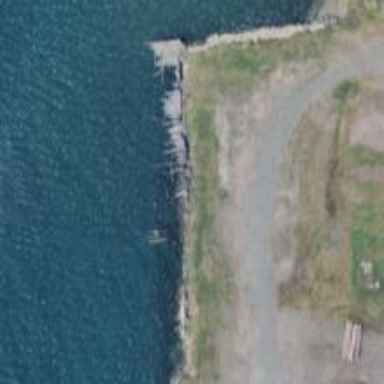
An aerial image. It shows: Pier that has been ruined.